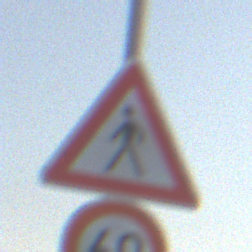
Verkehrszeichen: FussgaengerRechts
Zusatzzeichen unten: Geschwindigkeit60
Umgebung: Outdoor, Nature
Tageszeit: SunriseSunset
Wetter: PartlyCloudy
Licht: Natural
Jahreszeit: NotSpecified
Kontrast: LowContrast